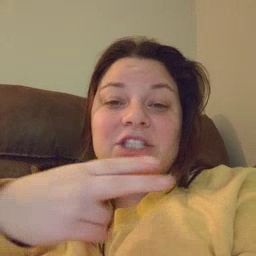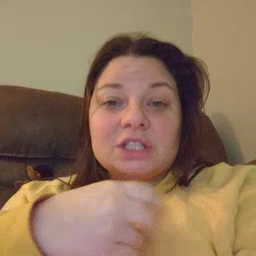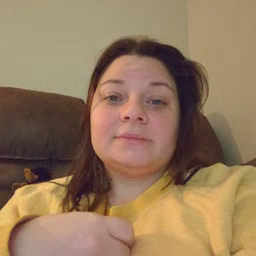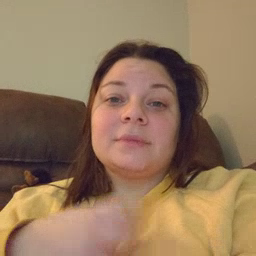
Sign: scissors